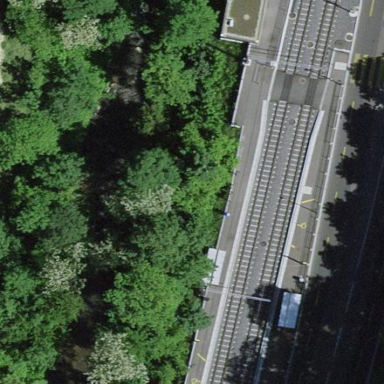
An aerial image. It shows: Platform for public transport with shelter. It is tram platform.